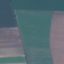
Land use / land cover class: AnnualCrop